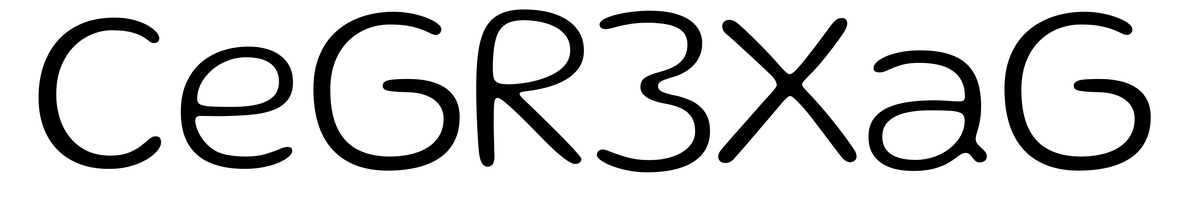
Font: Gluten_ExtraLight